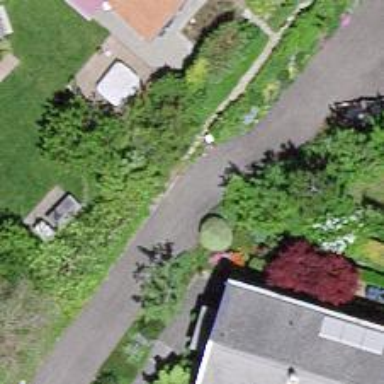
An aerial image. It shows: Driveway leading to service road.